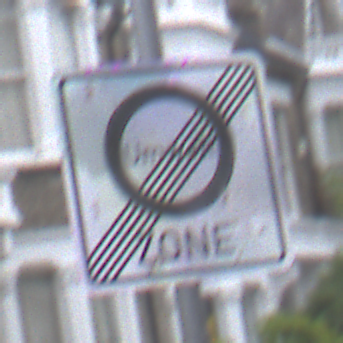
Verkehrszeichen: EndeUmweltzone
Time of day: MorningAfternoon
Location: Outdoor (Urban)
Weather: Overcast
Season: NotSpecified
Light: Natural